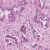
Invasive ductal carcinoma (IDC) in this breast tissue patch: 1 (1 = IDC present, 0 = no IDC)